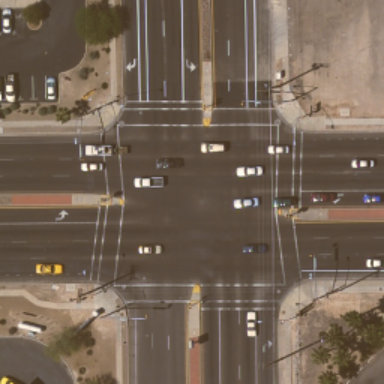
An intersection with many cars on the road .